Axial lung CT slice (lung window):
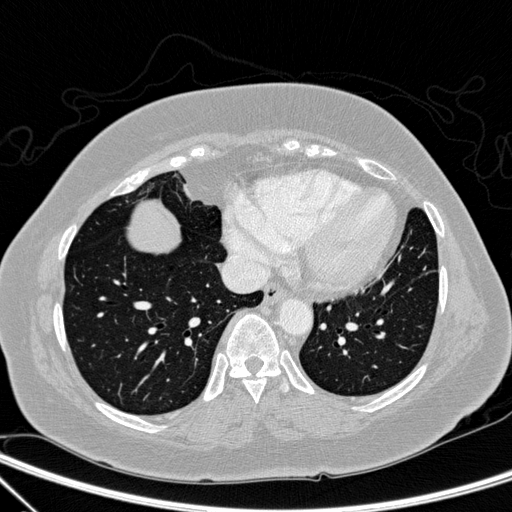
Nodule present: no